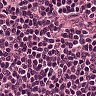
Metastatic tissue present: no